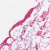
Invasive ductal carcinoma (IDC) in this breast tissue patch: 0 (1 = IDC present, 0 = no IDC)